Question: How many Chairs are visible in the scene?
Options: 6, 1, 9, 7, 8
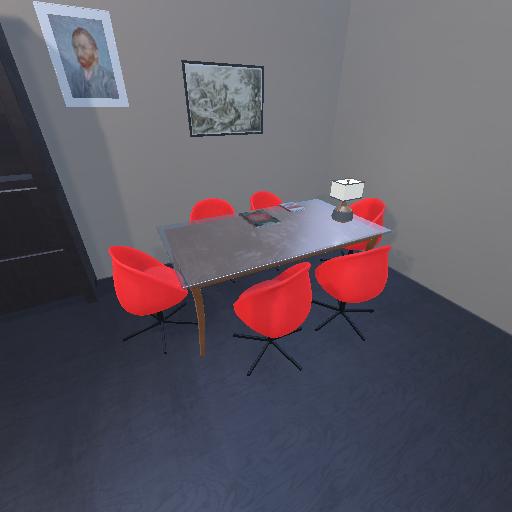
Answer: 6